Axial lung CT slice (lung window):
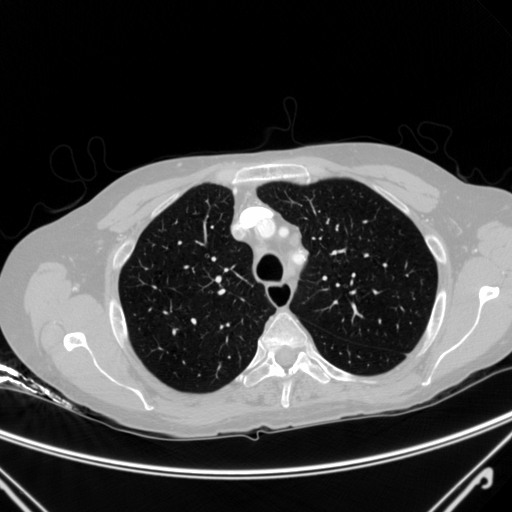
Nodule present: no